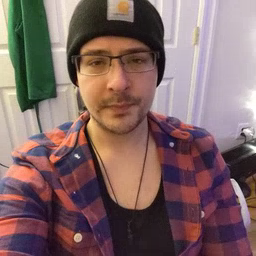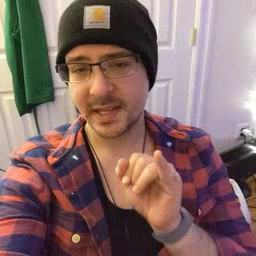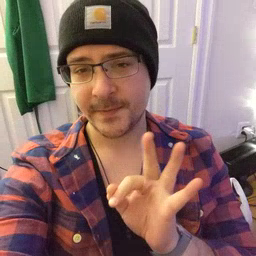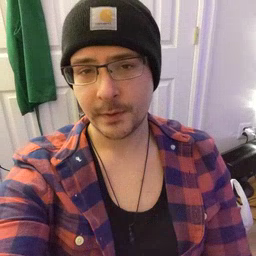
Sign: if